Question:
The way which I have handled the for 'payment received' property as shown below:
'''
<tr ng-repeat="item in Event.ParticipantPledges">
<div>
<span ng-if="item.Id != Event.ParticipantPledge.Id">{{item.PaymentReceived | currency}}</span>
<input type="number" ng-if="item.Id == Event.ParticipantPledge.Id" name="paymentReceived" ng-model="Event.ParticipantPledge.PaymentReceived" required />
</div>
</tr>
'''
I have a grid as shown above.I know how to edit row level as shown above.But my question is how can I do it for all rows at once.In other words bulk edit.I can give a button as 'Edit All' and then user can edit any row and after that he can update the records.But when I give a such feature where if user changes one item's value then it apply to all the rows of that item.I know this is happening due to 2 way data binding nature.But could you tell me how to avoid this ? Thanks in advance.
Simple example is more than enough.
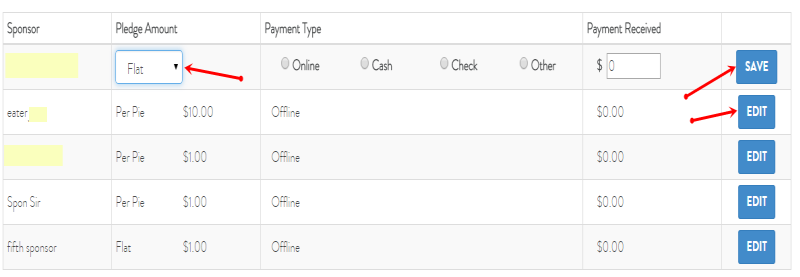
Answer: I have used awesome <URL> directive for that.

<URL>
'''
<form editable-form name="tableform" onaftersave="saveTable()" oncancel="cancel()">
<!-- table -->
<table class="table table-bordered table-hover table-condensed">
<tr style="font-weight: bold">
<td style="width:40%">Name</td>
<td style="width:30%">Status</td>
<td style="width:30%">Group</td>
<td style="width:30%"><span ng-show="tableform.$visible">Action</span></td>
</tr>
<tr ng-repeat="user in users | filter:filterUser">
<td>
<!-- editable username (text with validation) -->
<span editable-text="user.name" e-form="tableform" onbeforesave="checkName($data, user.id)">
{{ user.name || 'empty' }}
</span>
</td>
<td>
<!-- editable status (select-local) -->
<span editable-select="user.status" e-form="tableform" e-ng-options="s.value as s.text for s in statuses">
{{ showStatus(user) }}
</span>
</td>
<td>
<!-- editable group (select-remote) -->
<span editable-select="user.group" e-form="tableform" onshow="loadGroups()" e-ng-options="g.id as g.text for g in groups">
{{ showGroup(user) }}
</span>
</td>
<td><button type="button" ng-show="tableform.$visible" ng-click="deleteUser(user.id)" class="btn btn-danger pull-right">Del</button></td>
</tr>
</table>
<!-- buttons -->
<div class="btn-edit">
<button type="button" class="btn btn-default" ng-show="!tableform.$visible" ng-click="tableform.$show()">
edit
</button>
</div>
<div class="btn-form" ng-show="tableform.$visible">
<button type="button" ng-disabled="tableform.$waiting" ng-click="addUser()" class="btn btn-default pull-right">add row</button>
<button type="submit" ng-disabled="tableform.$waiting" class="btn btn-primary">save</button>
<button type="button" ng-disabled="tableform.$waiting" ng-click="tableform.$cancel()" class="btn btn-default">cancel</button>
</div>
</form>
</div>
'''
'''
app.controller('EditableTableCtrl', function($scope, $filter, $http, $q) {
$scope.users = [
{id: 1, name: 'awesome user1', status: 2, group: 4, groupName: 'admin'},
{id: 2, name: 'awesome user2', status: undefined, group: 3, groupName: 'vip'},
{id: 3, name: 'awesome user3', status: 2, group: null}
];
$scope.statuses = [
{value: 1, text: 'status1'},
{value: 2, text: 'status2'},
{value: 3, text: 'status3'},
{value: 4, text: 'status4'}
];
$scope.groups = [];
$scope.loadGroups = function() {
return $scope.groups.length ? null : $http.get('/groups').success(function(data) {
$scope.groups = data;
});
};
$scope.showGroup = function(user) {
if(user.group && $scope.groups.length) {
var selected = $filter('filter')($scope.groups, {id: user.group});
return selected.length ? selected[0].text : 'Not set';
} else {
return user.groupName || 'Not set';
}
};
$scope.showStatus = function(user) {
var selected = [];
if(user.status) {
selected = $filter('filter')($scope.statuses, {value: user.status});
}
return selected.length ? selected[0].text : 'Not set';
};
$scope.checkName = function(data, id) {
if (id === 2 && data !== 'awesome') {
return "Username 2 should be 'awesome'";
}
};
// filter users to show
$scope.filterUser = function(user) {
return user.isDeleted !== true;
};
// mark user as deleted
$scope.deleteUser = function(id) {
var filtered = $filter('filter')($scope.users, {id: id});
if (filtered.length) {
filtered[0].isDeleted = true;
}
};
// add user
$scope.addUser = function() {
$scope.users.push({
id: $scope.users.length+1,
name: '',
status: null,
group: null,
isNew: true
});
};
// cancel all changes
$scope.cancel = function() {
for (var i = $scope.users.length; i--;) {
var user = $scope.users[i];
// undelete
if (user.isDeleted) {
delete user.isDeleted;
}
// remove new
if (user.isNew) {
$scope.users.splice(i, 1);
}
};
};
// save edits
$scope.saveTable = function() {
var results = [];
for (var i = $scope.users.length; i--;) {
var user = $scope.users[i];
// actually delete user
if (user.isDeleted) {
$scope.users.splice(i, 1);
}
// mark as not new
if (user.isNew) {
user.isNew = false;
}
// send on server
results.push($http.post('/saveUser', user));
}
return $q.all(results);
};
});
'''